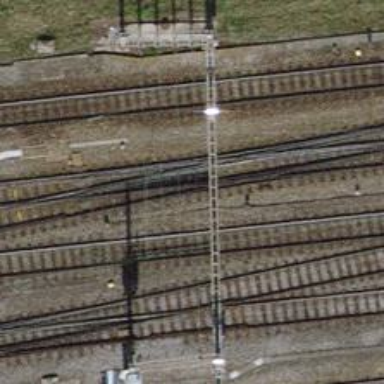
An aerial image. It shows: Railway track with electrified contact lines. This is siding track.